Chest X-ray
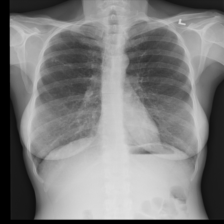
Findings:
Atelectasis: negative
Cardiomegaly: negative
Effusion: negative
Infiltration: negative
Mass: negative
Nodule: negative
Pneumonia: negative
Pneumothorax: positive
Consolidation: negative
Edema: negative
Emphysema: negative
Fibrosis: negative
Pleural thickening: negative
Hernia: negative